Aerial crown-view tile of a tropical tree (Barro Colorado Island, Panama), acquired 20241112:
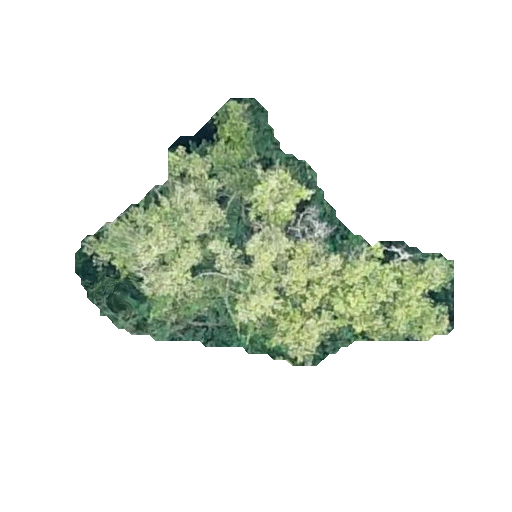
Species: Beilschmiedia tovarensis
GBIF accepted scientific name: Beilschmiedia tovarensis
Crown area: 88.212 m²